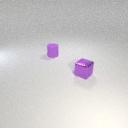
small purple rubber cylinder behind small purple metal cube